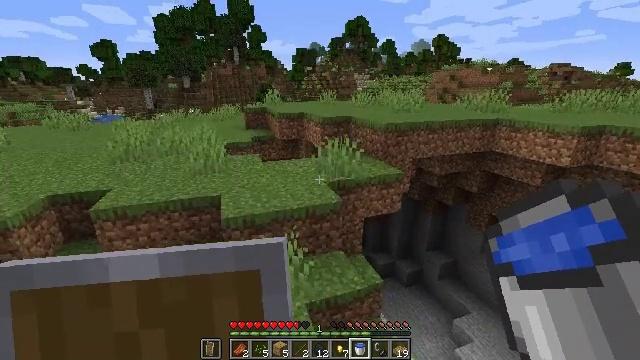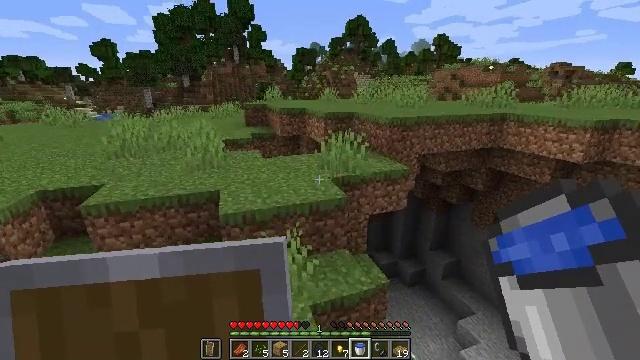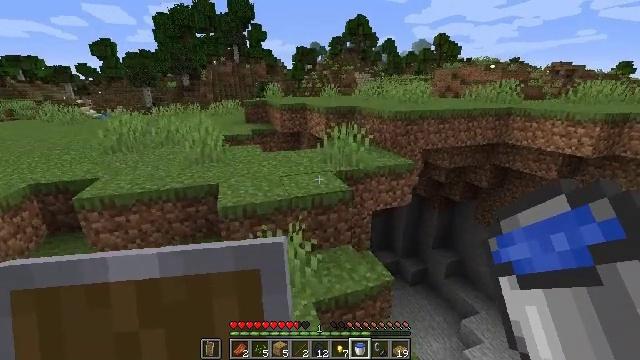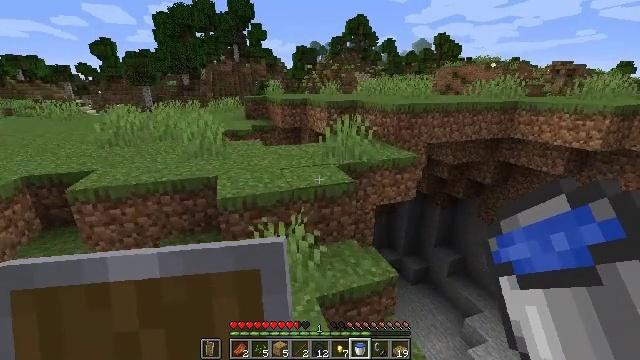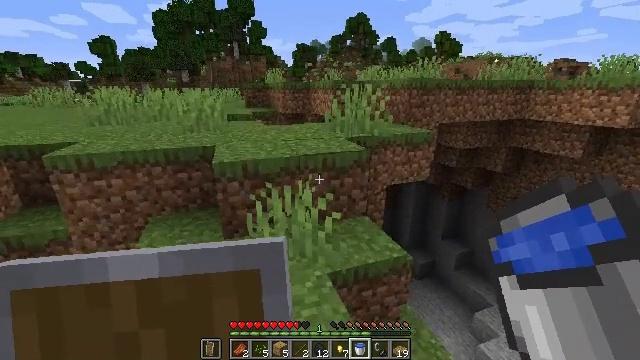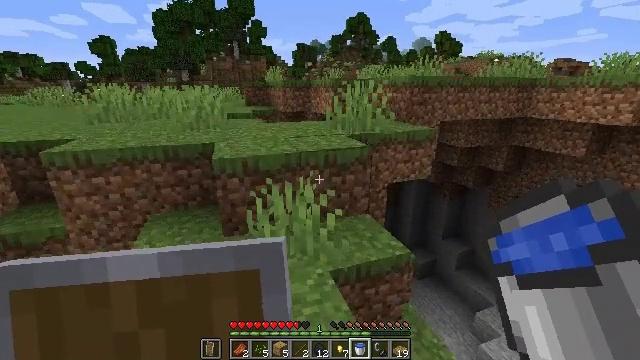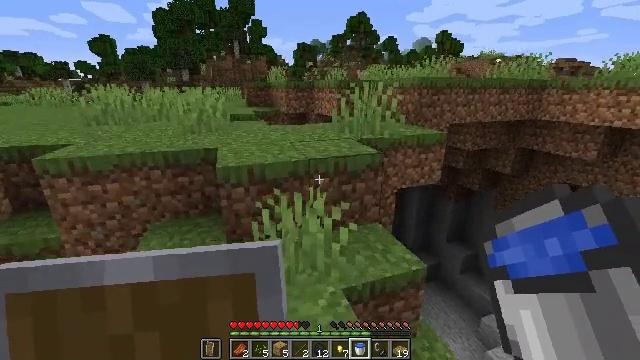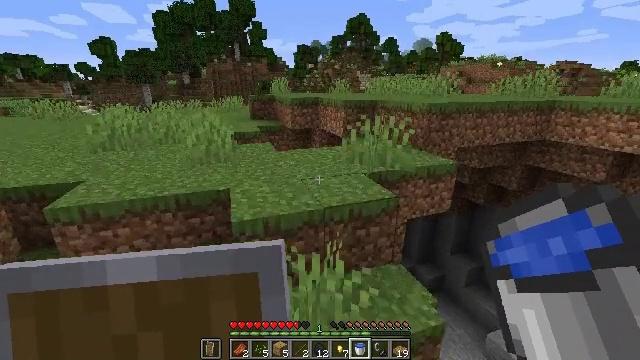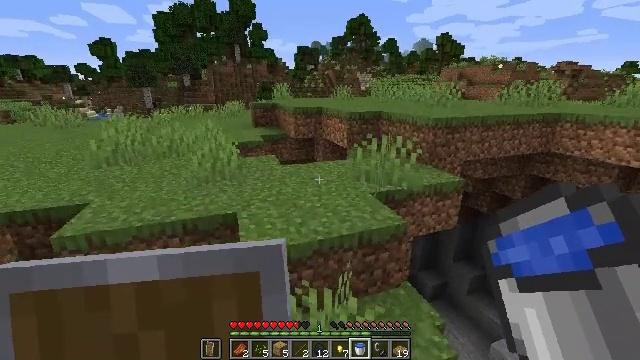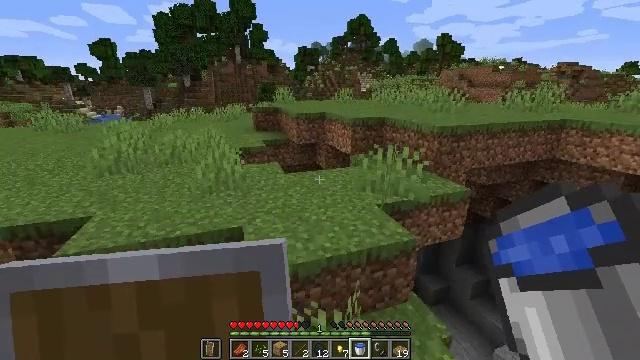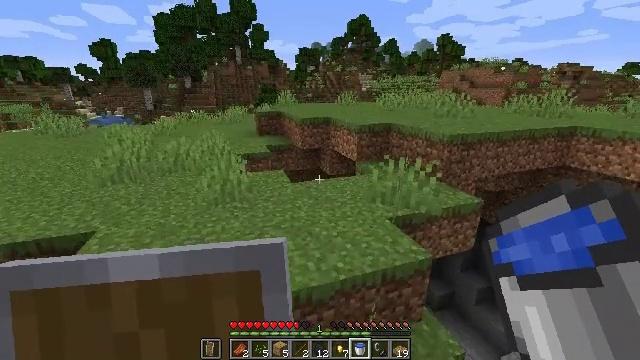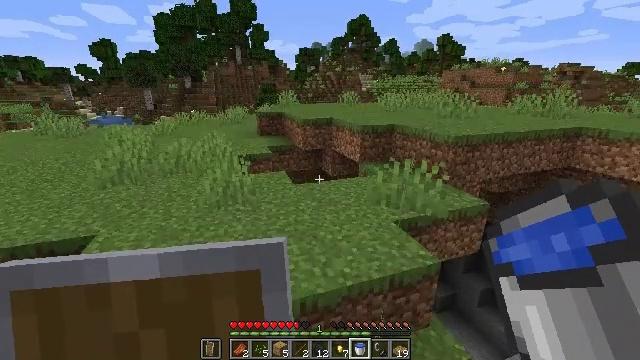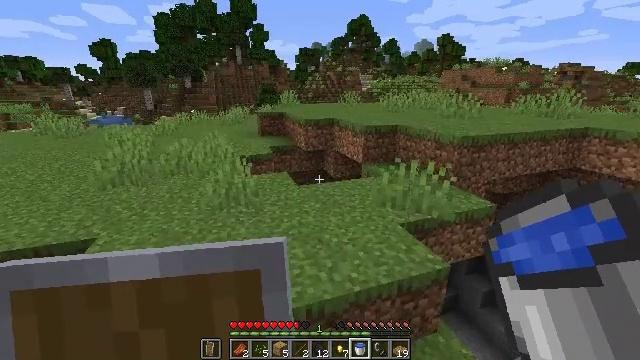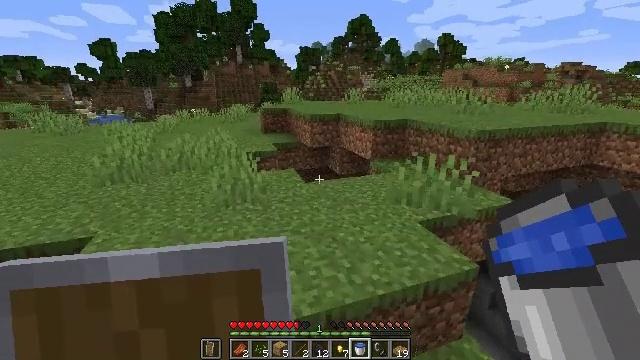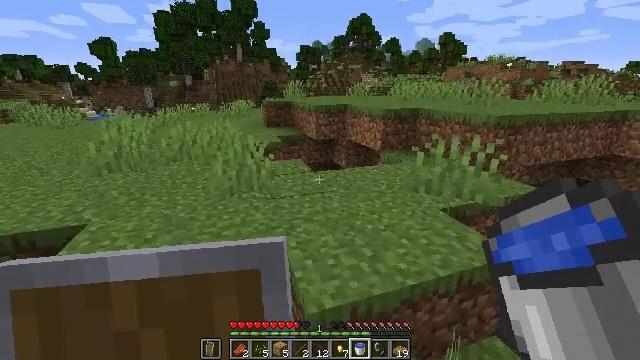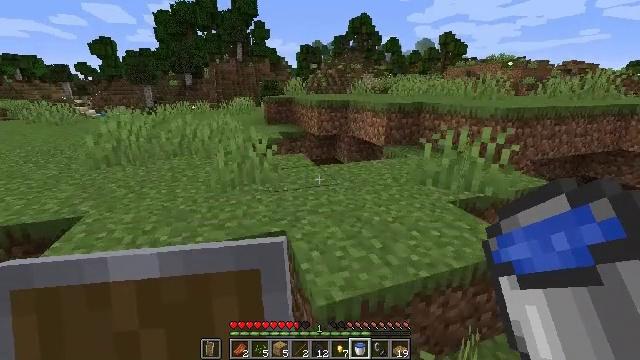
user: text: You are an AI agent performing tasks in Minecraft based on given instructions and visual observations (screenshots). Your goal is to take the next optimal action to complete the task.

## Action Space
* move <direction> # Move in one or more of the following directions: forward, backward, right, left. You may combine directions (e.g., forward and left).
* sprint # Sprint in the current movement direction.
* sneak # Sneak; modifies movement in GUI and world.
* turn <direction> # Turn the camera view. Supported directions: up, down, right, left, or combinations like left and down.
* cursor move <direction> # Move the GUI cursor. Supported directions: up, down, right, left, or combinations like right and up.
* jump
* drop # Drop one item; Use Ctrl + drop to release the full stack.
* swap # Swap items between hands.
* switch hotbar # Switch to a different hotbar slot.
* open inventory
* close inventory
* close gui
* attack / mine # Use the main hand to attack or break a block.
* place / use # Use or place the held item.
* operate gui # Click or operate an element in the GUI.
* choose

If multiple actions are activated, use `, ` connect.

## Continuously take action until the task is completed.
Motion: motion action
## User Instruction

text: Gather the magma block using a pickaxe.
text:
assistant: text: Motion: move forward and move left, jump
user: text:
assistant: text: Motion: move forward and move left, jump
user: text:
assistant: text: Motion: move forward and move left, jump
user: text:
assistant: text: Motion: move forward and move left, jump
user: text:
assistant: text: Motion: move forward and move left, jump
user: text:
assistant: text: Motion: move forward and move left, jump
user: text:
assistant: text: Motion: move forward and move left, jump
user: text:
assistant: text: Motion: move forward and move left, jump
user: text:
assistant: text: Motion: move forward and move left, jump
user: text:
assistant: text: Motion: move forward and move left, jump
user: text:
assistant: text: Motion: move forward and move left, jump
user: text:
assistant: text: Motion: move forward and move left, jump
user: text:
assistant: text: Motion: move forward and move left, jump
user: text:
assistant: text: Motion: move forward and move left, jump
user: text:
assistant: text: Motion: move forward and move left, jump
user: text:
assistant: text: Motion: move forward and move left, jump
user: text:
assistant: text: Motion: move forward and move left, jump
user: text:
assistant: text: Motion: move forward and move left, jump
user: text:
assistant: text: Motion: move forward and move left, jump
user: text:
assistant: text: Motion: move forward and move left, jump
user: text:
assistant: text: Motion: move forward and move left, jump
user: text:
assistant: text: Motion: move forward and move left, jump
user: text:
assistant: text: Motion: move forward and move left, jump
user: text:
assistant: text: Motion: move forward and move left, jump
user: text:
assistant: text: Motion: move forward and move left, jump
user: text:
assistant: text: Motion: move forward and move left, jump
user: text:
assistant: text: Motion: move forward and move left, jump
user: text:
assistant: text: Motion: move forward and move left, jump
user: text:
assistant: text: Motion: move forward and move left, jump
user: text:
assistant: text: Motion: move forward and move left, jump